Field crop: tomato
Growth stage: 1
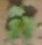
Species: solanum